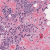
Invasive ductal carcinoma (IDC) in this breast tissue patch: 1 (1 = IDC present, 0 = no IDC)